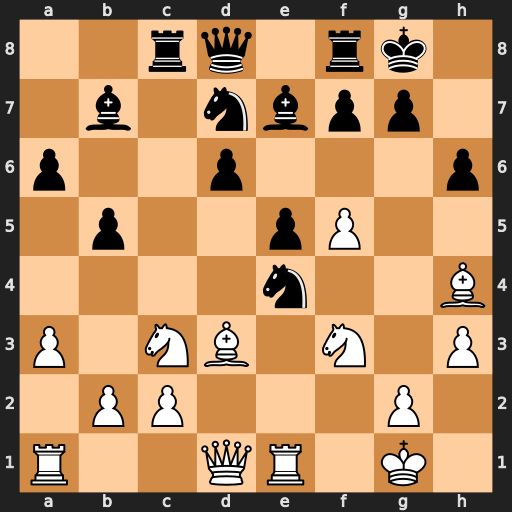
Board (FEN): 2rq1rk1/1b1nbpp1/p2p3p/1p2pP2/4n2B/P1NB1N1P/1PP3P1/R2QR1K1
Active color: w
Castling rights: -
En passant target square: -
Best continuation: Bxe4 Bxh4 Nxh4 Bxe4 Rxe4